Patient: sex F, age 89
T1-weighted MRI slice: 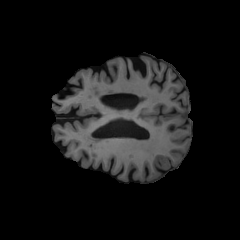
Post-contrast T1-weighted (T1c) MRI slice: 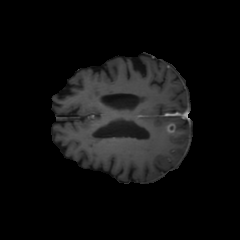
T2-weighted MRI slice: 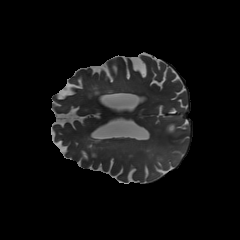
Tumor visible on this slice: yes
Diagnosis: Glioblastoma, IDH-wildtype
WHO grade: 4